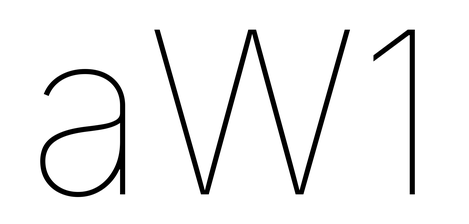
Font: Inter_Thin